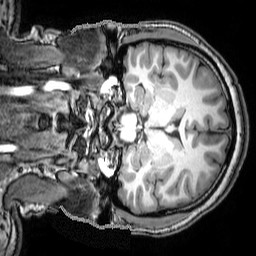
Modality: T1w
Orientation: sagittal
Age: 26
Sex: female
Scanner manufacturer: philips
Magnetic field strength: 3 T
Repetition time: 8.24 s
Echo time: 3.797 s